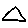
Label: triangle